Question: when I announce my changes on a server i always use my xml file which is pretty big and I search for the right place of my content like 'servername' , 'time' , 'data' and my 'name' they are at a not so comfortable postion and I want to automate this a bit.
Is it possible to have a "graphical interface" made by powershell like my paint work shows ?

And than I insert my data into the 4 colums which are then placed at the right position.
If it is possible, can someone give me the name of the cmdlet or whatever it is ?
i will figure out how to use it then..
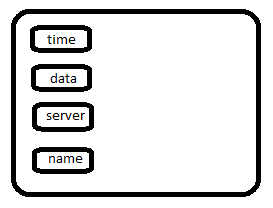
Answer: TechNet has a <URL> and set object properties to your liking before you make the form visible. The form object is your "base" object, and from there you can add labels, buttons, listboxes, and other handy form elements like so:
'''
# The Base Form
$myForm = New-Object System.Windows.Forms.Form
$myForm.Text = "My Form Title"
$myForm.Size = New-Object System.Drawing.Size($width, $height)
$myForm.StartPosition = "CenterScreen"
# Add a Form Component
$myFormComponent = New-Object System.Windows.Forms.Button
... Set component properties ...
$myForm.Controls.Add($myFormComponent)
.. Add additional components to build a complete form ...
# Show Form
$myForm.Topmost = $True
$myForm.Add_Shown({$myForm.Activate()})
[void] $myForm.ShowDialog()
'''
You'll want to do that once you've finished modifying those components. Following any similar online guide for creating a windows form via powershell should be enough to get you started accepting input.
Once you've accepted input, you can store each type "time, data, server, and name" in different variables and operate on your XML file as needed.
---
In response to the comment:
Each component you add should be isolated to itself and you can get/set whatever content you want there with variables. Use the <URL> of the TextBox component. So for example:
'''
$myTextBox = New-Object System.Windows.Forms.TextBox
// Assign content to a string.
$myTextBox.Text = "Text Goes Here"
// Assign content to an existing variable.
$myTextBox.Text = $myString
// Store content in a variable.
$myString = $myTextBox.Text
'''
For two textfields, you just make another unique textbox as demonstrated above. Remember, your unique components are isolated in scope.